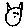
Label: cat